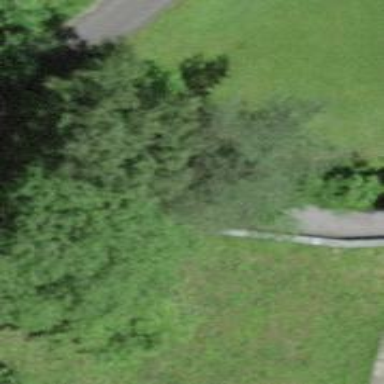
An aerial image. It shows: Retaining wall.